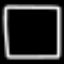
Label: square